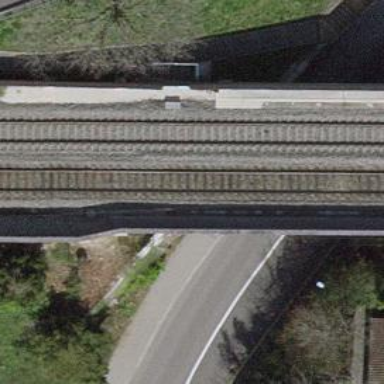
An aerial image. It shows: Railway bridge with electrified contact line. There is one track on the bridge.